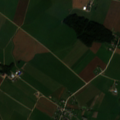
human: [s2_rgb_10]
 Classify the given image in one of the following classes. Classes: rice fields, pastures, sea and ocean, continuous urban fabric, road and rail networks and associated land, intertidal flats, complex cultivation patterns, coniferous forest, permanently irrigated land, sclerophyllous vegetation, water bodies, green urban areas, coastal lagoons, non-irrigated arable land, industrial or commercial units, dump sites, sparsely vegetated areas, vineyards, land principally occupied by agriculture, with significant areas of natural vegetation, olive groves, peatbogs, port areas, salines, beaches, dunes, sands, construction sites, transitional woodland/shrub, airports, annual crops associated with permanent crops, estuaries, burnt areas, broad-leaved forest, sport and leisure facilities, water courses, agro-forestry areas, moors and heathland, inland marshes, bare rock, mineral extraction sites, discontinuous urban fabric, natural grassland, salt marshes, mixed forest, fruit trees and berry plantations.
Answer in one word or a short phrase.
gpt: non-irrigated arable land, complex cultivation patterns, land principally occupied by agriculture, with significant areas of natural vegetation, mixed forest